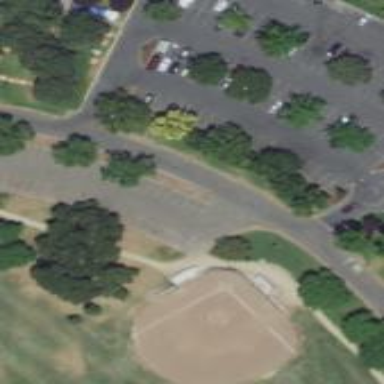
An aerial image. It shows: Parking area.